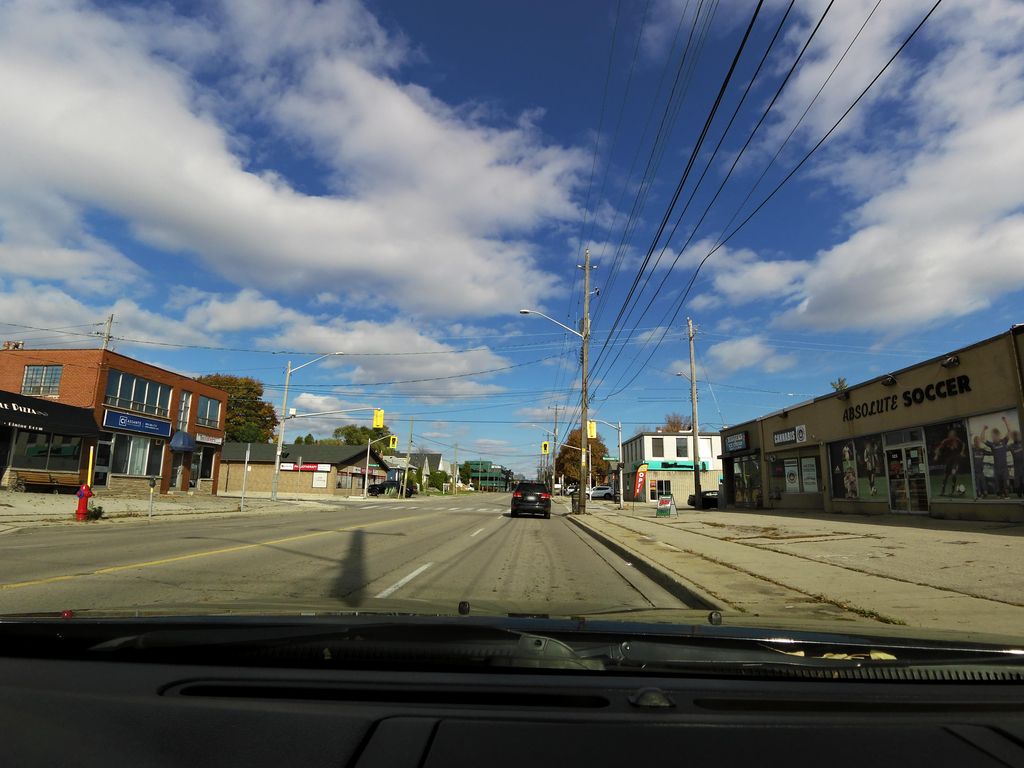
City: hamilton